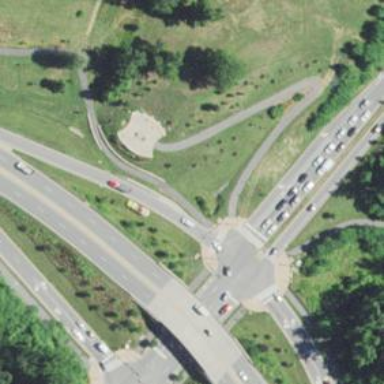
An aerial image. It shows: Marked crossing on cycleway.